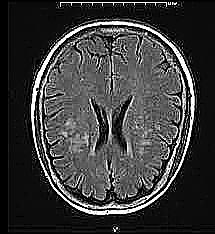
Label: notumor